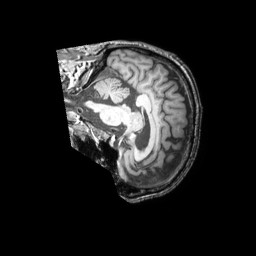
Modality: T1w
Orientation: sagittal
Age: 69
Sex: male
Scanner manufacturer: philips
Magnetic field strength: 3 T
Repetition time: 0.009883 s
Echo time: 0.004606 s